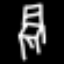
Label: chair